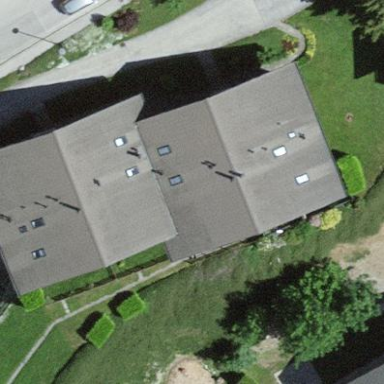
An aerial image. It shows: Residential building.